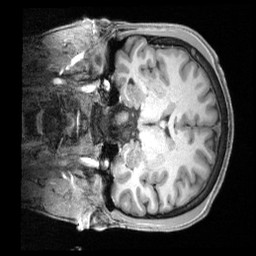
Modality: T1w
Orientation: coronal
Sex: male
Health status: ill
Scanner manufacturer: siemens
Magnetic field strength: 3 T
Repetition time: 2.4 s
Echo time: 0.00201 s